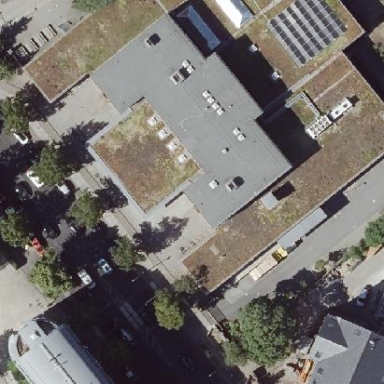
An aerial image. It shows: Building serving as canteen.